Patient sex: M
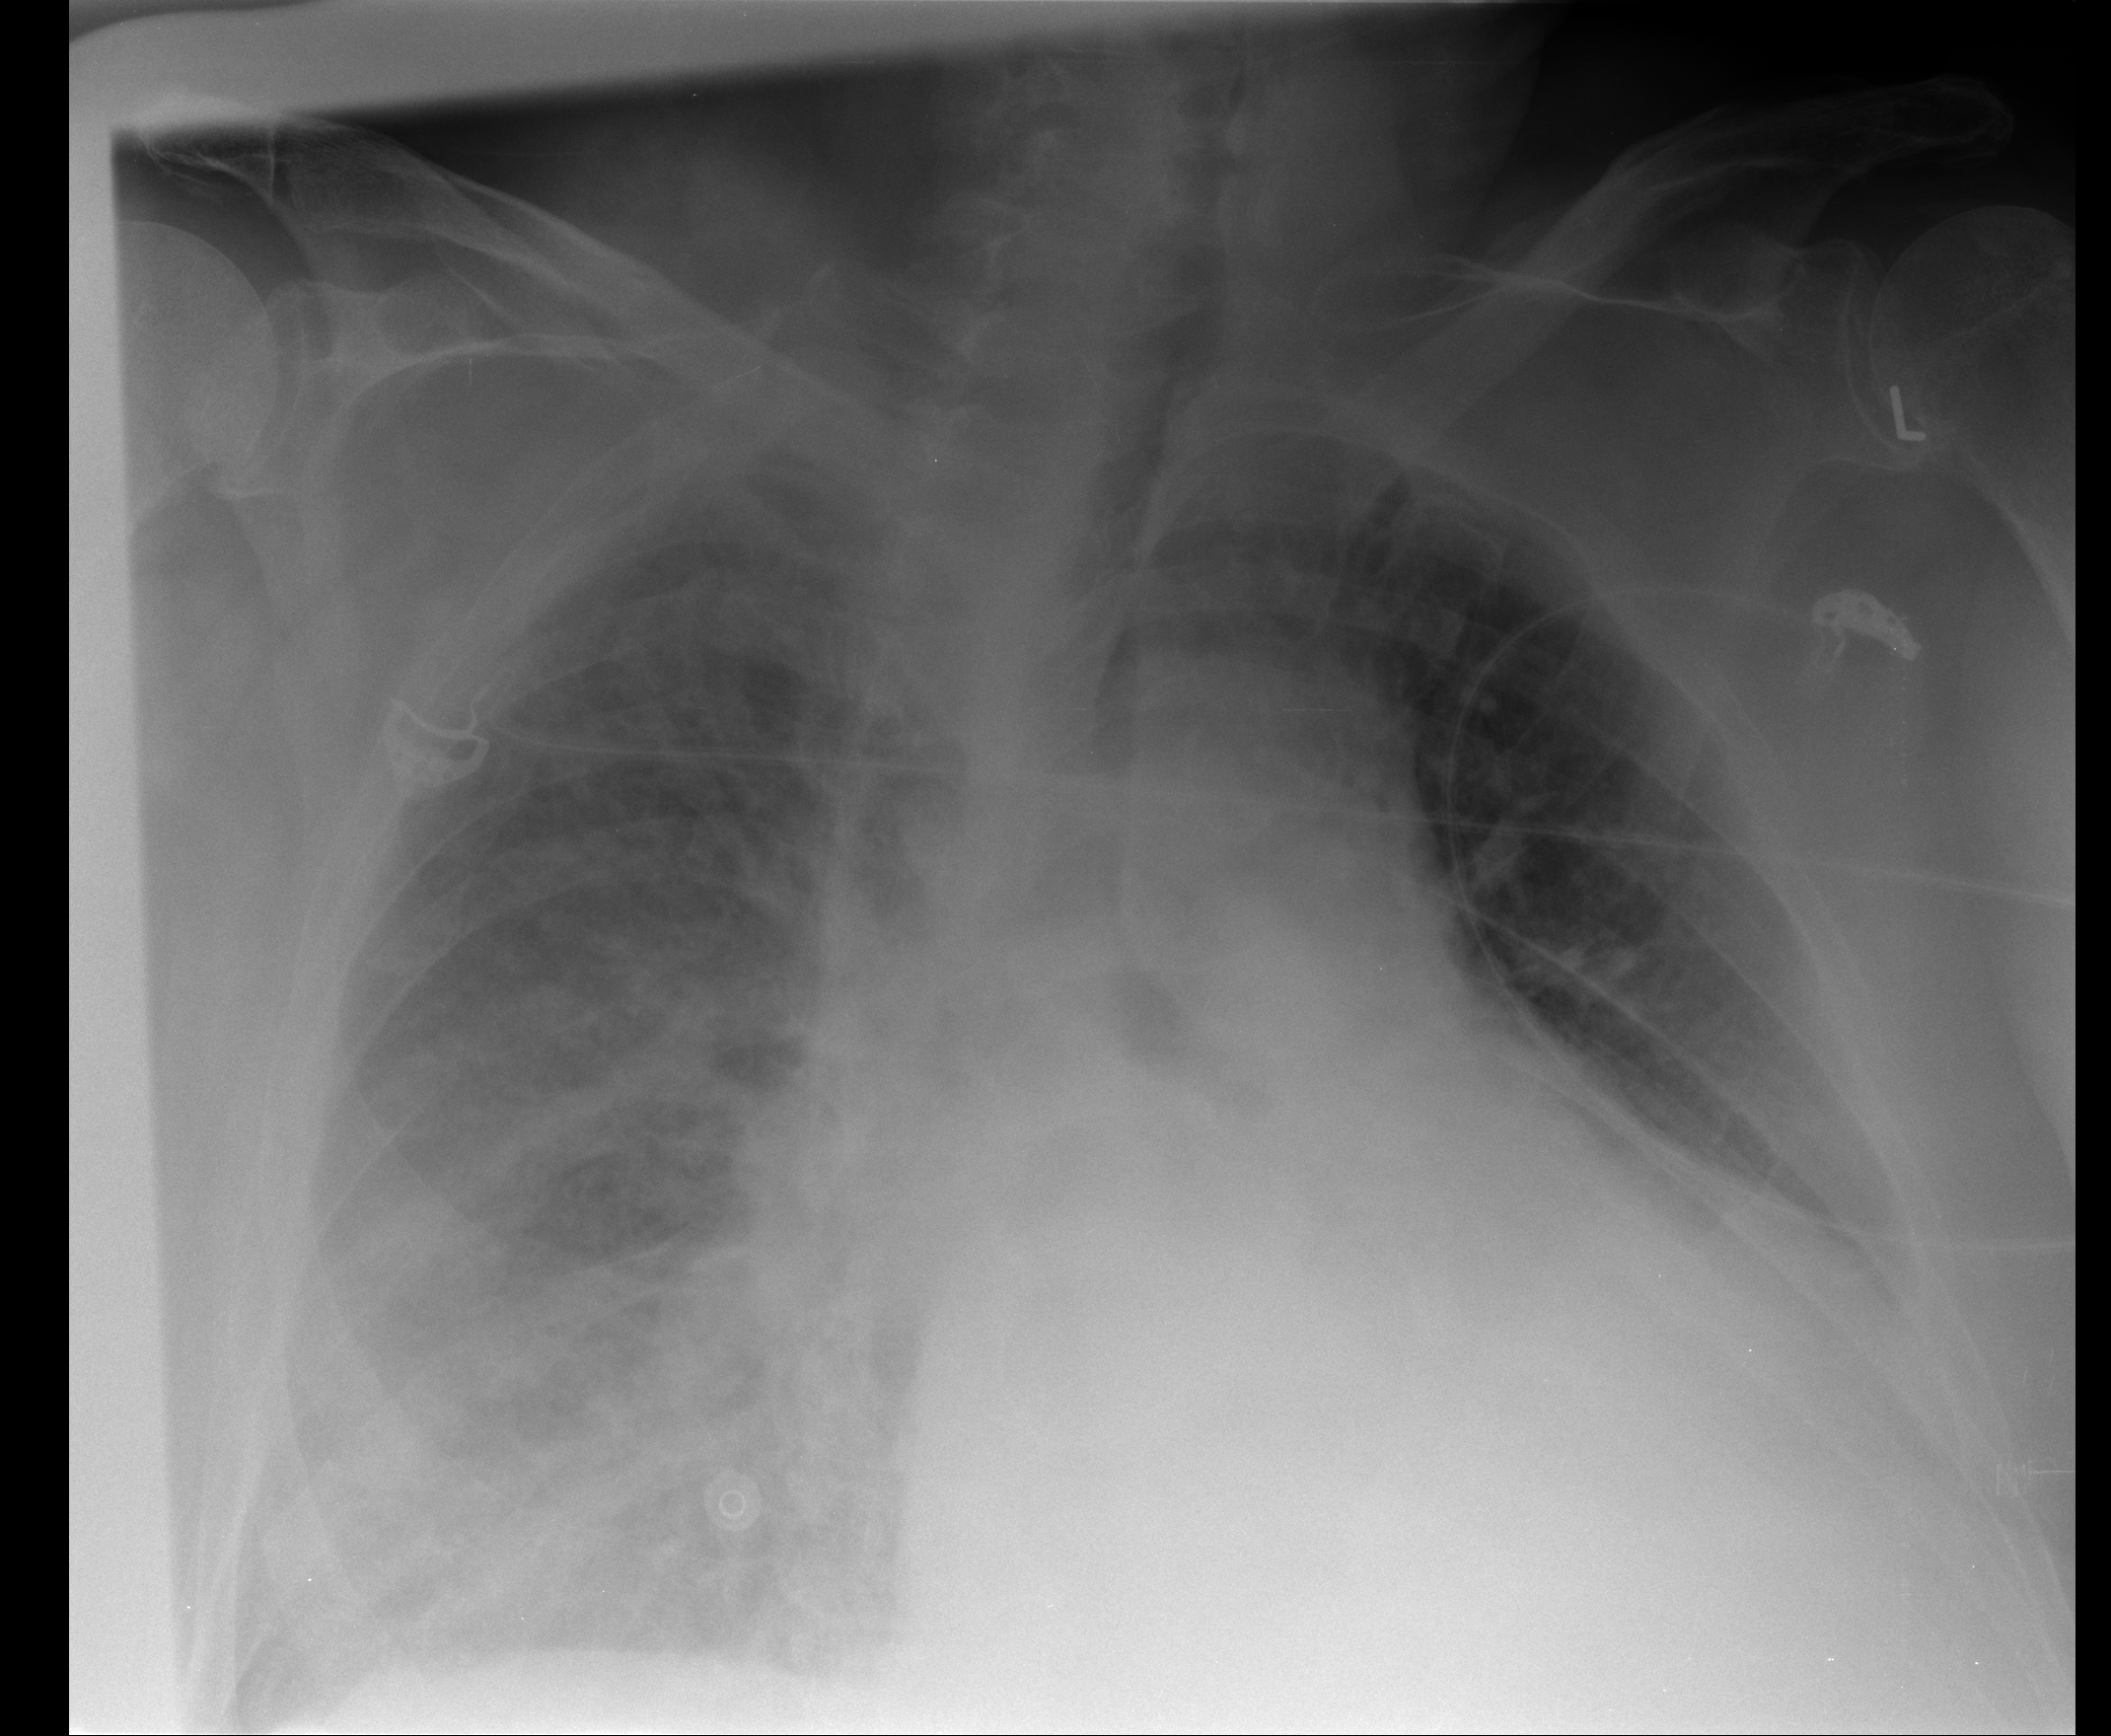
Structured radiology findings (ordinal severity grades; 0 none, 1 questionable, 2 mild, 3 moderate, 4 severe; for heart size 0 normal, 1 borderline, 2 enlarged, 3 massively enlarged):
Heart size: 3
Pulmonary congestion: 3
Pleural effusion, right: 2
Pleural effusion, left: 2
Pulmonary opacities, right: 4
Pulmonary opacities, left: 2
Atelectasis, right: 4
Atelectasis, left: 2